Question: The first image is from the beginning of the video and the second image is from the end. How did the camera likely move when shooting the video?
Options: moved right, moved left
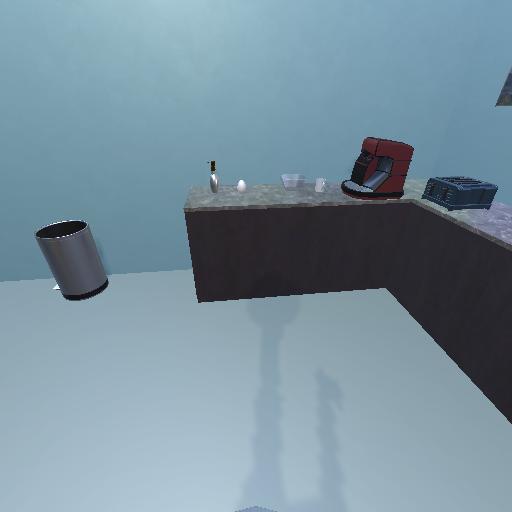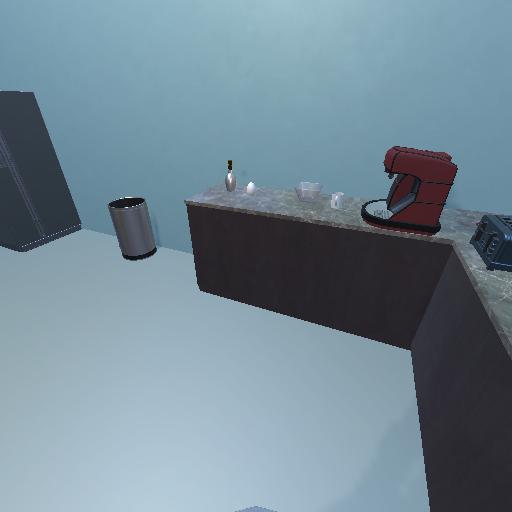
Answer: moved right